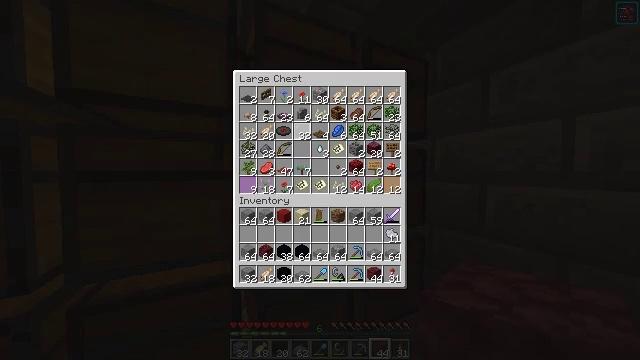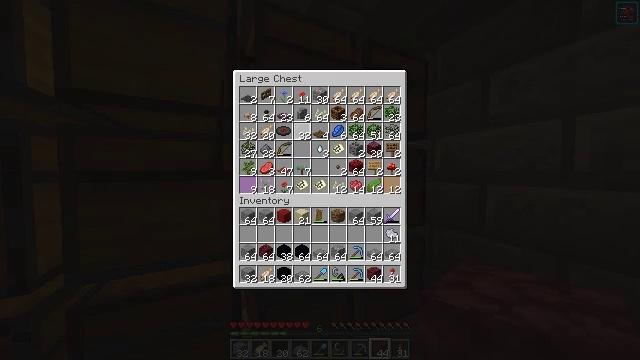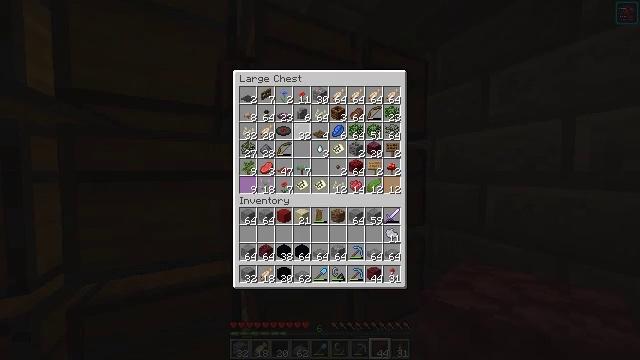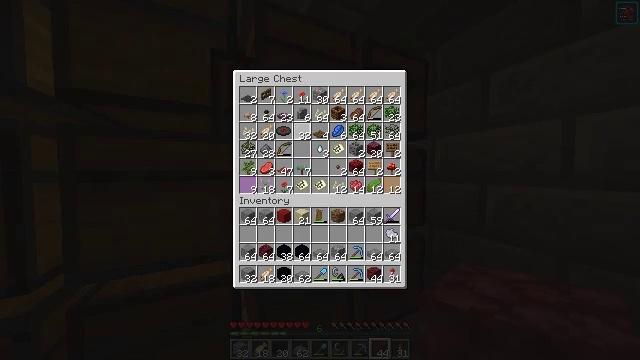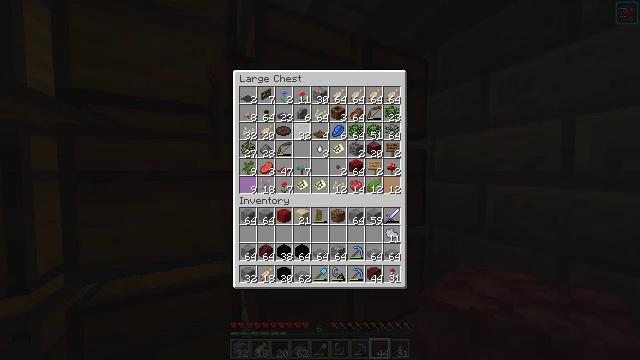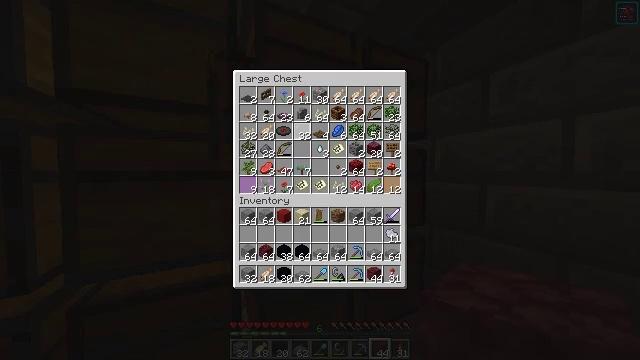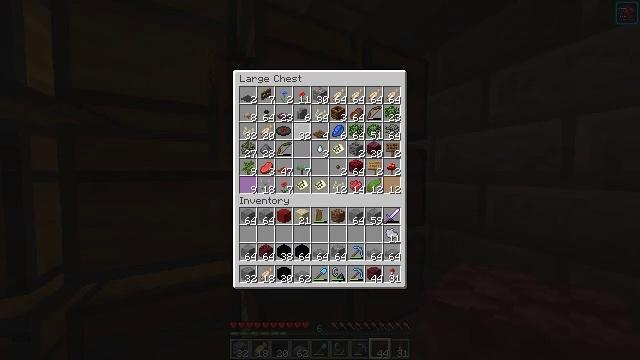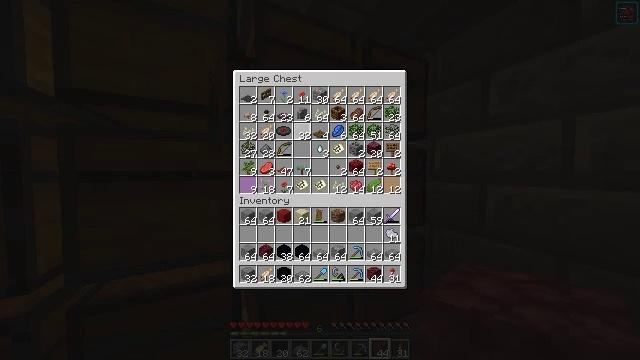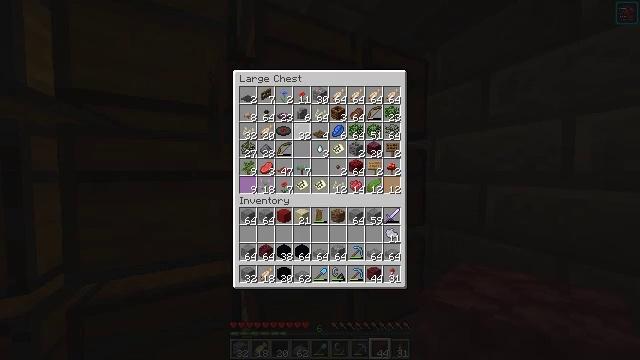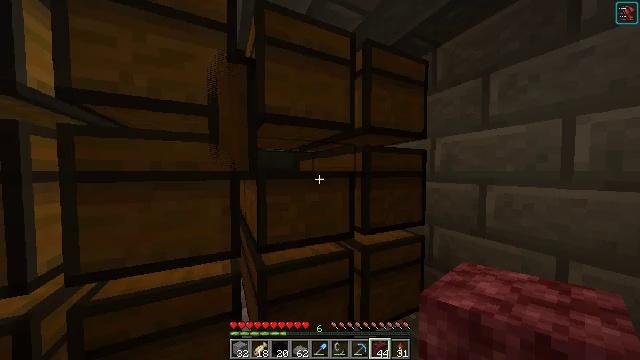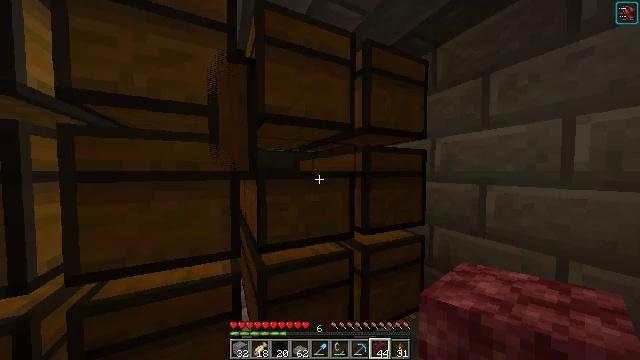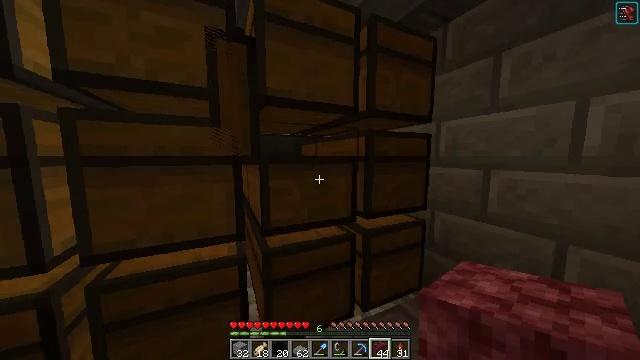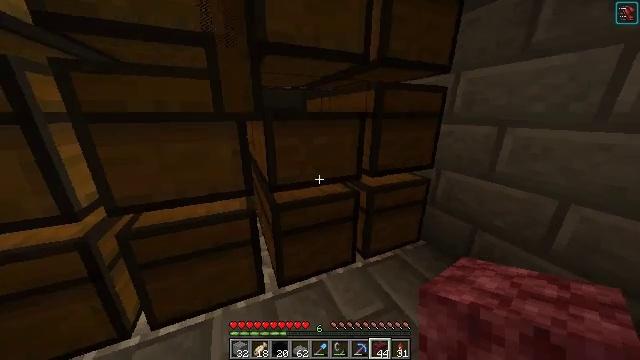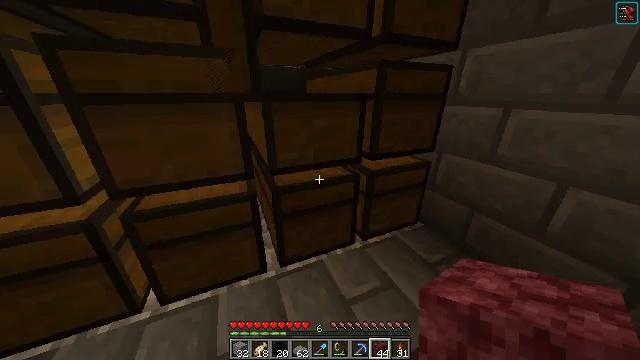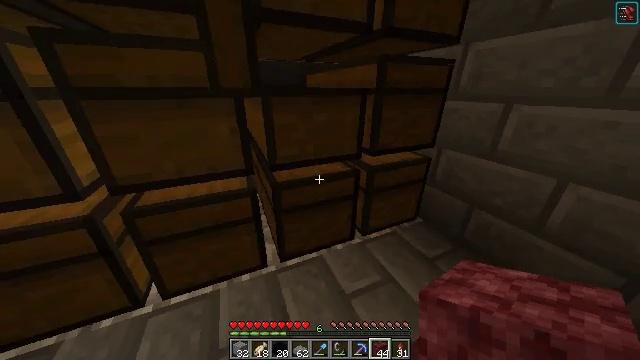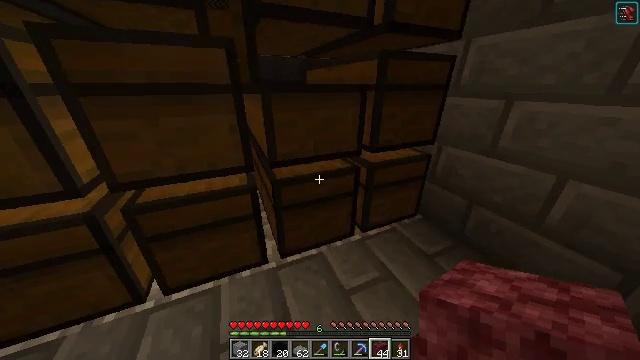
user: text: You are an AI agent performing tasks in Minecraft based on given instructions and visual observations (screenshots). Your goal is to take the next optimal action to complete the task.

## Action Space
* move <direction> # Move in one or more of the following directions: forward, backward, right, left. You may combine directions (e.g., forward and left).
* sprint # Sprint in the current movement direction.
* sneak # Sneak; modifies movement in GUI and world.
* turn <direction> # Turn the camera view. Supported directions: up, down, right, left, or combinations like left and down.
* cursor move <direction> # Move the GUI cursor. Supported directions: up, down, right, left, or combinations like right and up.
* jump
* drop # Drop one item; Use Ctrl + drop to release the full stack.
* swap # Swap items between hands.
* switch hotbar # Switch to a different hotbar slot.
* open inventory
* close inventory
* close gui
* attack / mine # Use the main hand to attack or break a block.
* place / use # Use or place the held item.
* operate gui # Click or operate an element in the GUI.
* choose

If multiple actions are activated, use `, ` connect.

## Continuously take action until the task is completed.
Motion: motion action
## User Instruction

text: Interact with the crafting table to create white concrete powder.
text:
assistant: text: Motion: no_op
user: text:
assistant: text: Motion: no_op
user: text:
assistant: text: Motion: no_op
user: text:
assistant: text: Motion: no_op
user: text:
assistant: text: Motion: no_op
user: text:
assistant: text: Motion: no_op
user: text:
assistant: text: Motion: no_op
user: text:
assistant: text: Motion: no_op
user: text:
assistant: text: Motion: no_op
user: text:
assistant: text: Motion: close gui
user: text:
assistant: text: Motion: turn down
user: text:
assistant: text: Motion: turn left and down
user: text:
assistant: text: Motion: turn down
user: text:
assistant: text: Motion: turn down
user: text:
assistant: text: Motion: no_op
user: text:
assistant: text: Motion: use / place
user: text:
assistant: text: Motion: use / place
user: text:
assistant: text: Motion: no_op
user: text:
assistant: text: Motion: no_op
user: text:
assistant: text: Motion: no_op
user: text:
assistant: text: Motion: open gui
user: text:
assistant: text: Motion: no_op
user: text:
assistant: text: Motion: no_op
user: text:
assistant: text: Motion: no_op
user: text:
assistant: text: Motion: no_op
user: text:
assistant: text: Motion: no_op
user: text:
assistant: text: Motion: cursor move right and up
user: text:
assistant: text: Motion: cursor move right and up
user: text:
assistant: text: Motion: no_op
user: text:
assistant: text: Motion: no_op